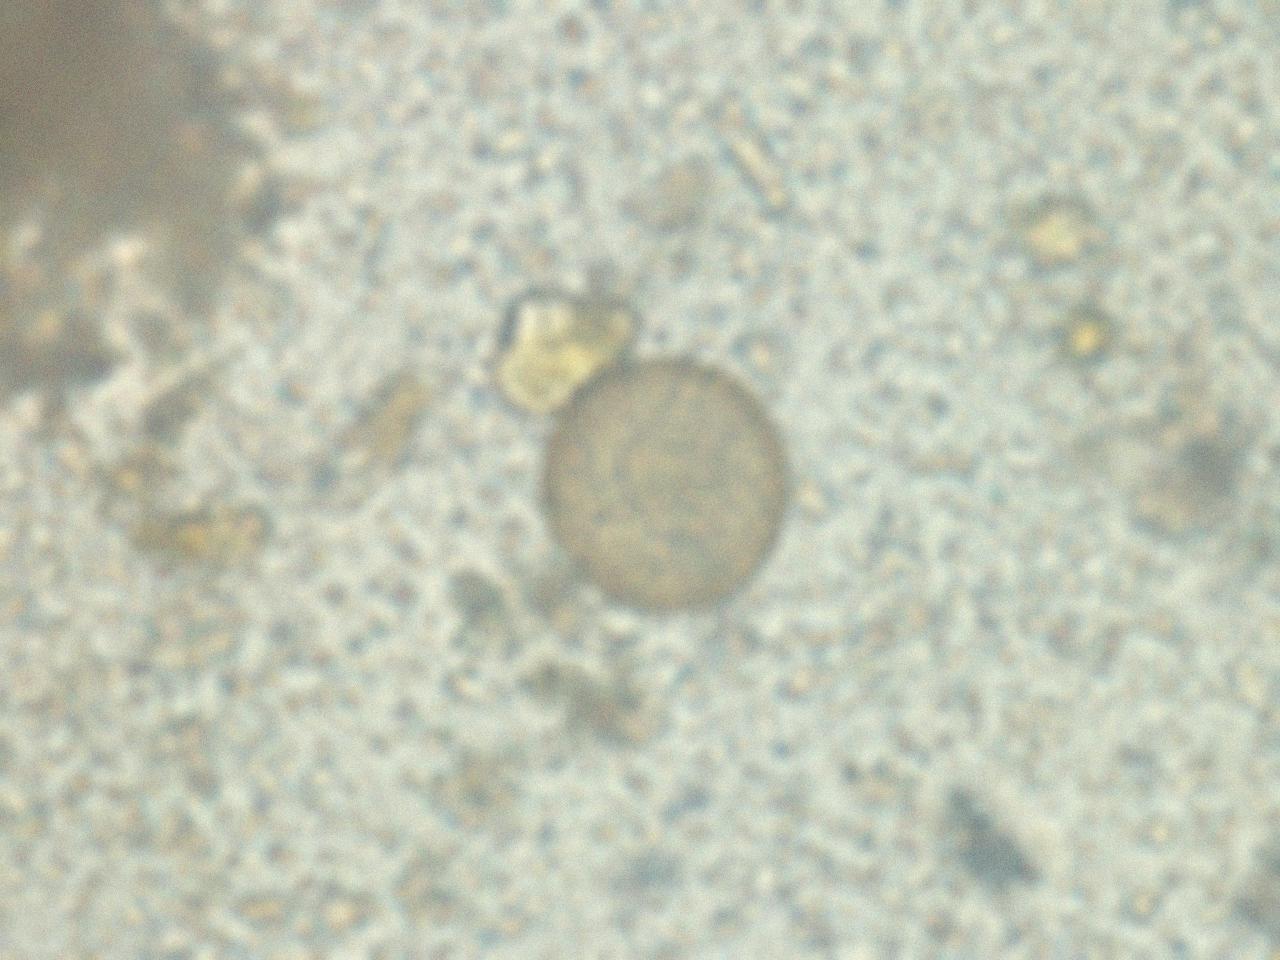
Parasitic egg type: Hymenolepis diminuta